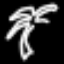
Label: palm tree